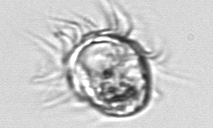
Label: Leegaardiella_ovalis